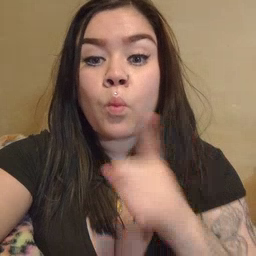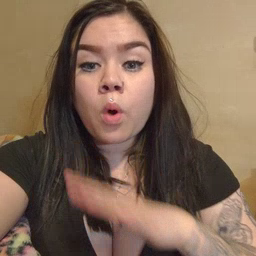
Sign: quiet